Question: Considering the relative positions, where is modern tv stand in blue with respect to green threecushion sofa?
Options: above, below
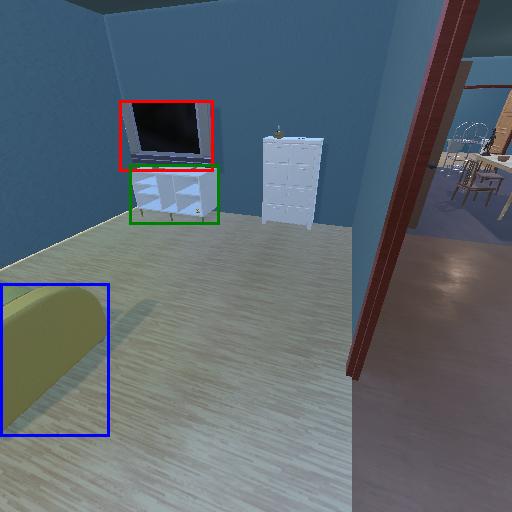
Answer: above